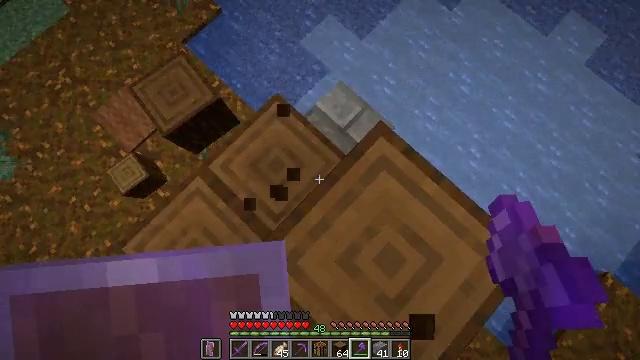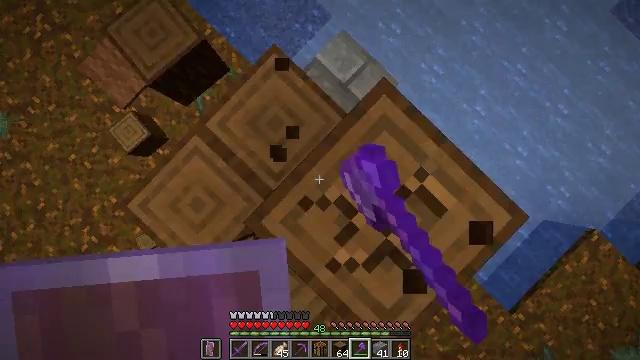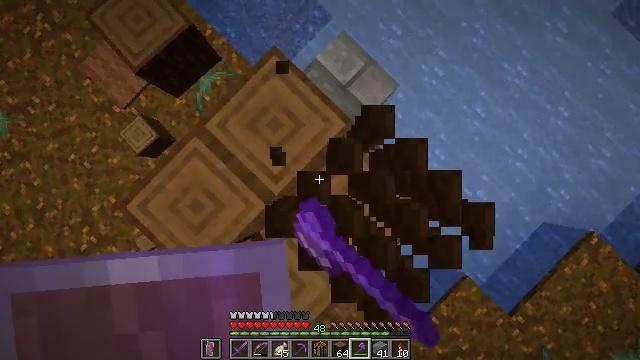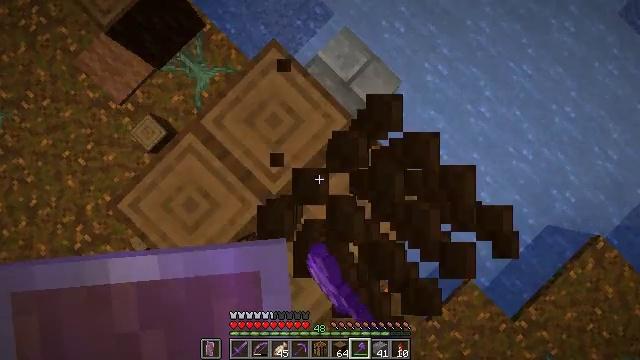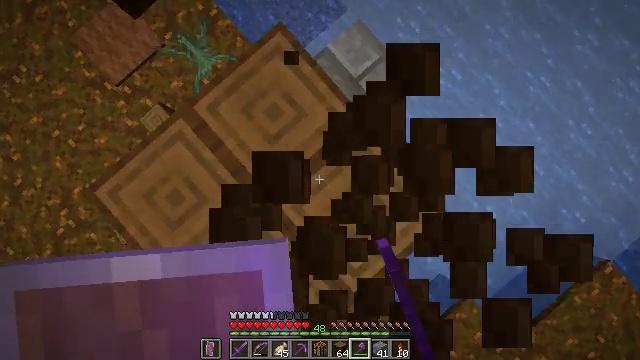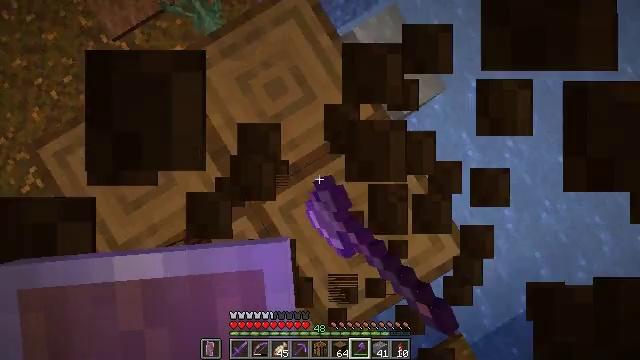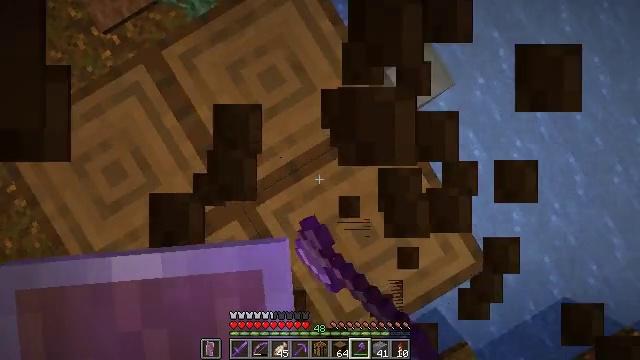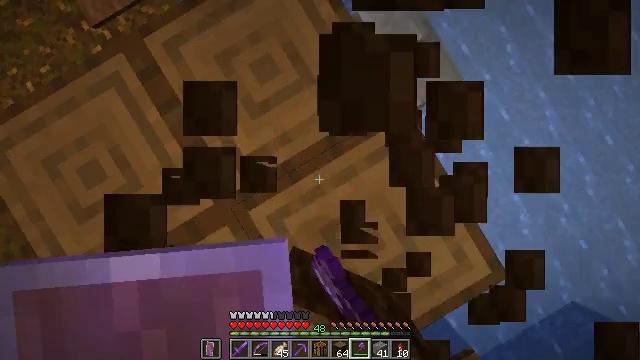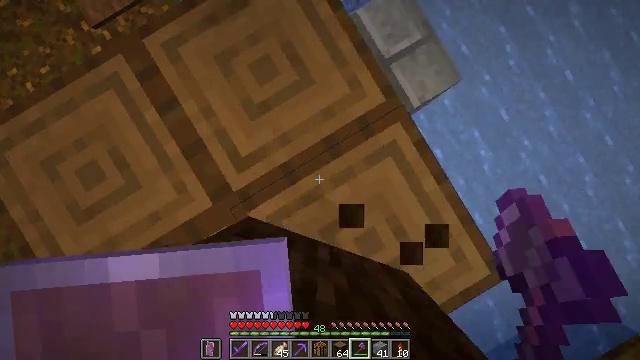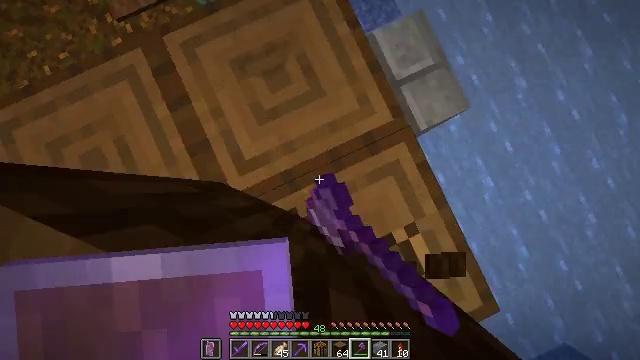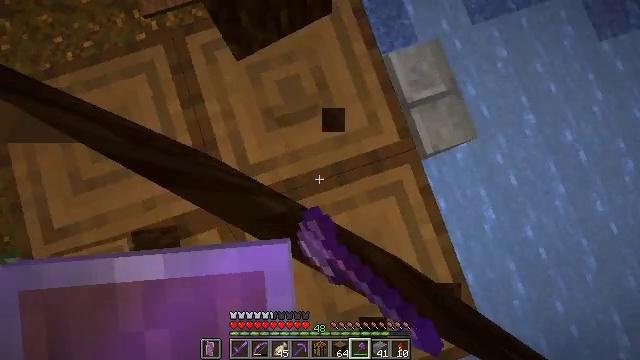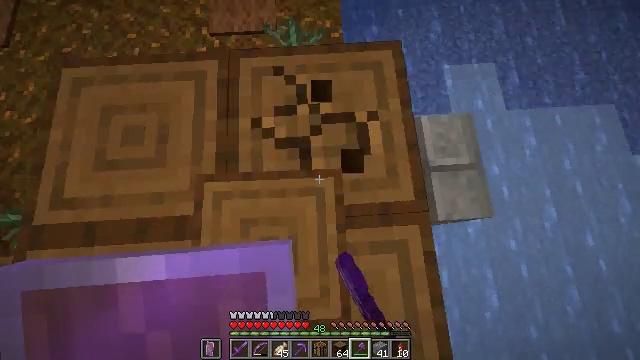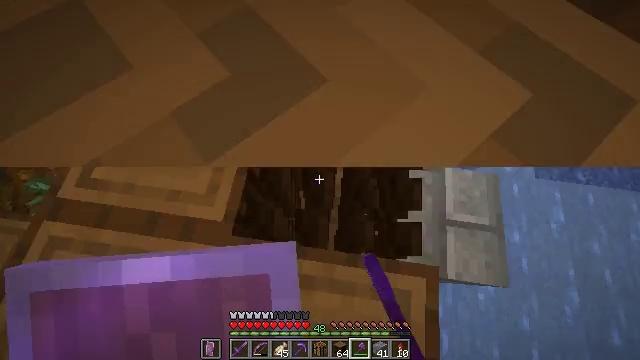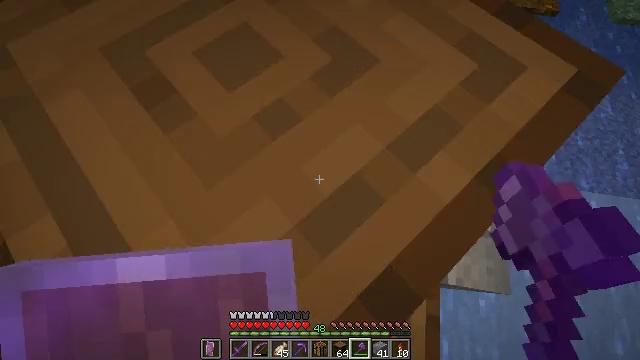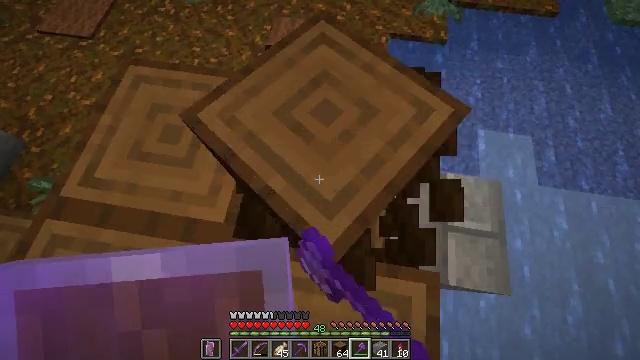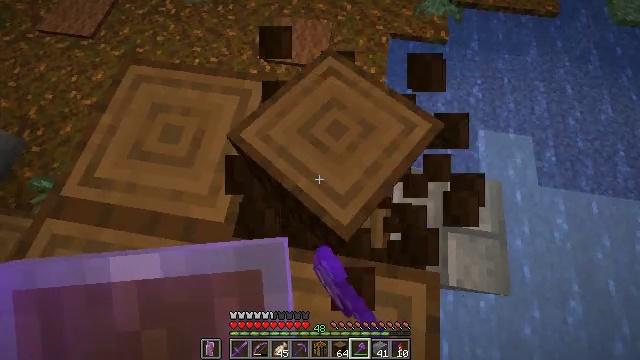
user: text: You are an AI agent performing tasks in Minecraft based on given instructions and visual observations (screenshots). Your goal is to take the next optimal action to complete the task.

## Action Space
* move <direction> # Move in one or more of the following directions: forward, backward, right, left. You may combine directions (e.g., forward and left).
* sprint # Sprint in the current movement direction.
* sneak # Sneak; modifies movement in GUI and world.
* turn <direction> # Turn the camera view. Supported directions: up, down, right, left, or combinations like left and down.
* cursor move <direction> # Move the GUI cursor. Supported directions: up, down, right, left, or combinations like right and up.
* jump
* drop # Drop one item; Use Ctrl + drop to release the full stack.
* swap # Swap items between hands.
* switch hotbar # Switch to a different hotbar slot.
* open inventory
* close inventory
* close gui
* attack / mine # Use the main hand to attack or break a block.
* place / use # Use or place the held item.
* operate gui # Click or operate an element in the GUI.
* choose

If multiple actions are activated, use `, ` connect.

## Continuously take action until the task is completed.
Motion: motion action
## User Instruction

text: Chop down the spruce log.
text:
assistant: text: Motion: sneak, turn down, attack / mine
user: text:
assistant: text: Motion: sneak, turn down, attack / mine
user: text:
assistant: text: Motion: sneak, turn down, attack / mine
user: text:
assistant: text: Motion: sneak, turn left and down, attack / mine
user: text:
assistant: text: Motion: sneak, turn left and down, attack / mine
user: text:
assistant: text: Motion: sneak, attack / mine
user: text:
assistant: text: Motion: sneak, attack / mine
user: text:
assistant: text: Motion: sneak, attack / mine
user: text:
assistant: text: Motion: sneak, turn left and up, attack / mine
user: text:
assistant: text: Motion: sneak, turn left and up, attack / mine
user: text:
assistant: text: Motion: sneak, turn left and up, attack / mine
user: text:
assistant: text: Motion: sneak, turn left and up, attack / mine
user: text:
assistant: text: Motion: sneak, turn left, attack / mine
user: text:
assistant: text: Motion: sneak, attack / mine
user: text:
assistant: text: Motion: sneak, attack / mine
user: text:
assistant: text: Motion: sneak, attack / mine
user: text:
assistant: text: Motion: sneak, attack / mine
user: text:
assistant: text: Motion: sneak, attack / mine
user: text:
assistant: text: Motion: sneak, turn left and up, attack / mine
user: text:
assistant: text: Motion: sneak, turn left and up, attack / mine
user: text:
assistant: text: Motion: sneak, turn left and up, attack / mine
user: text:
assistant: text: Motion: sneak, turn left, attack / mine
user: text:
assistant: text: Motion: sneak, turn left, attack / mine
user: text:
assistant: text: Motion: sneak, turn left, attack / mine
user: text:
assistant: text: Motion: sneak, attack / mine
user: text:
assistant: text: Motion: sneak, turn left, attack / mine
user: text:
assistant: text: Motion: sneak, turn left and down, attack / mine
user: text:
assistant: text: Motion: sneak, turn left and down, attack / mine
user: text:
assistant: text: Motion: sneak, turn left and down, attack / mine
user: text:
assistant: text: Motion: sneak, turn left, attack / mine